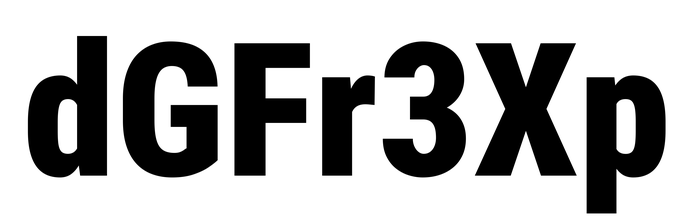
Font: Roboto_Condensed_Black